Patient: sex M, age 40
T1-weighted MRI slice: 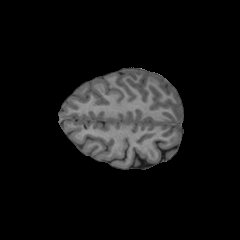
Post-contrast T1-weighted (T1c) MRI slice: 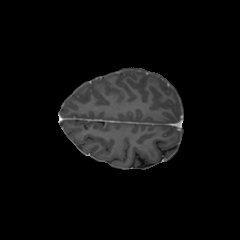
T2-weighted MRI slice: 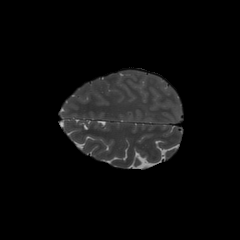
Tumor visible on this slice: no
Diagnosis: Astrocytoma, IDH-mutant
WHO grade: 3